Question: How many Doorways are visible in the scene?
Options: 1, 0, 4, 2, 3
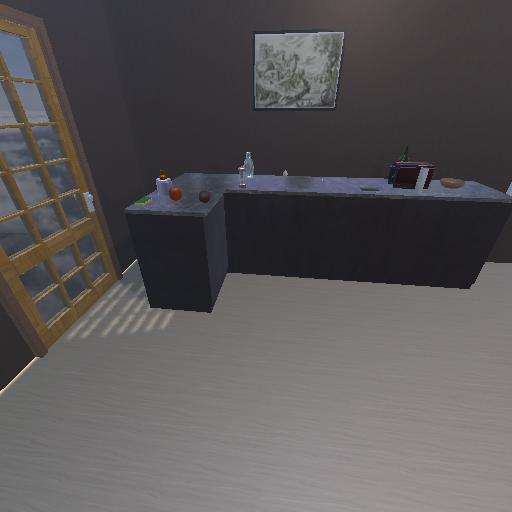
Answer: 1